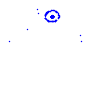
Particle: proton